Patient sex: M
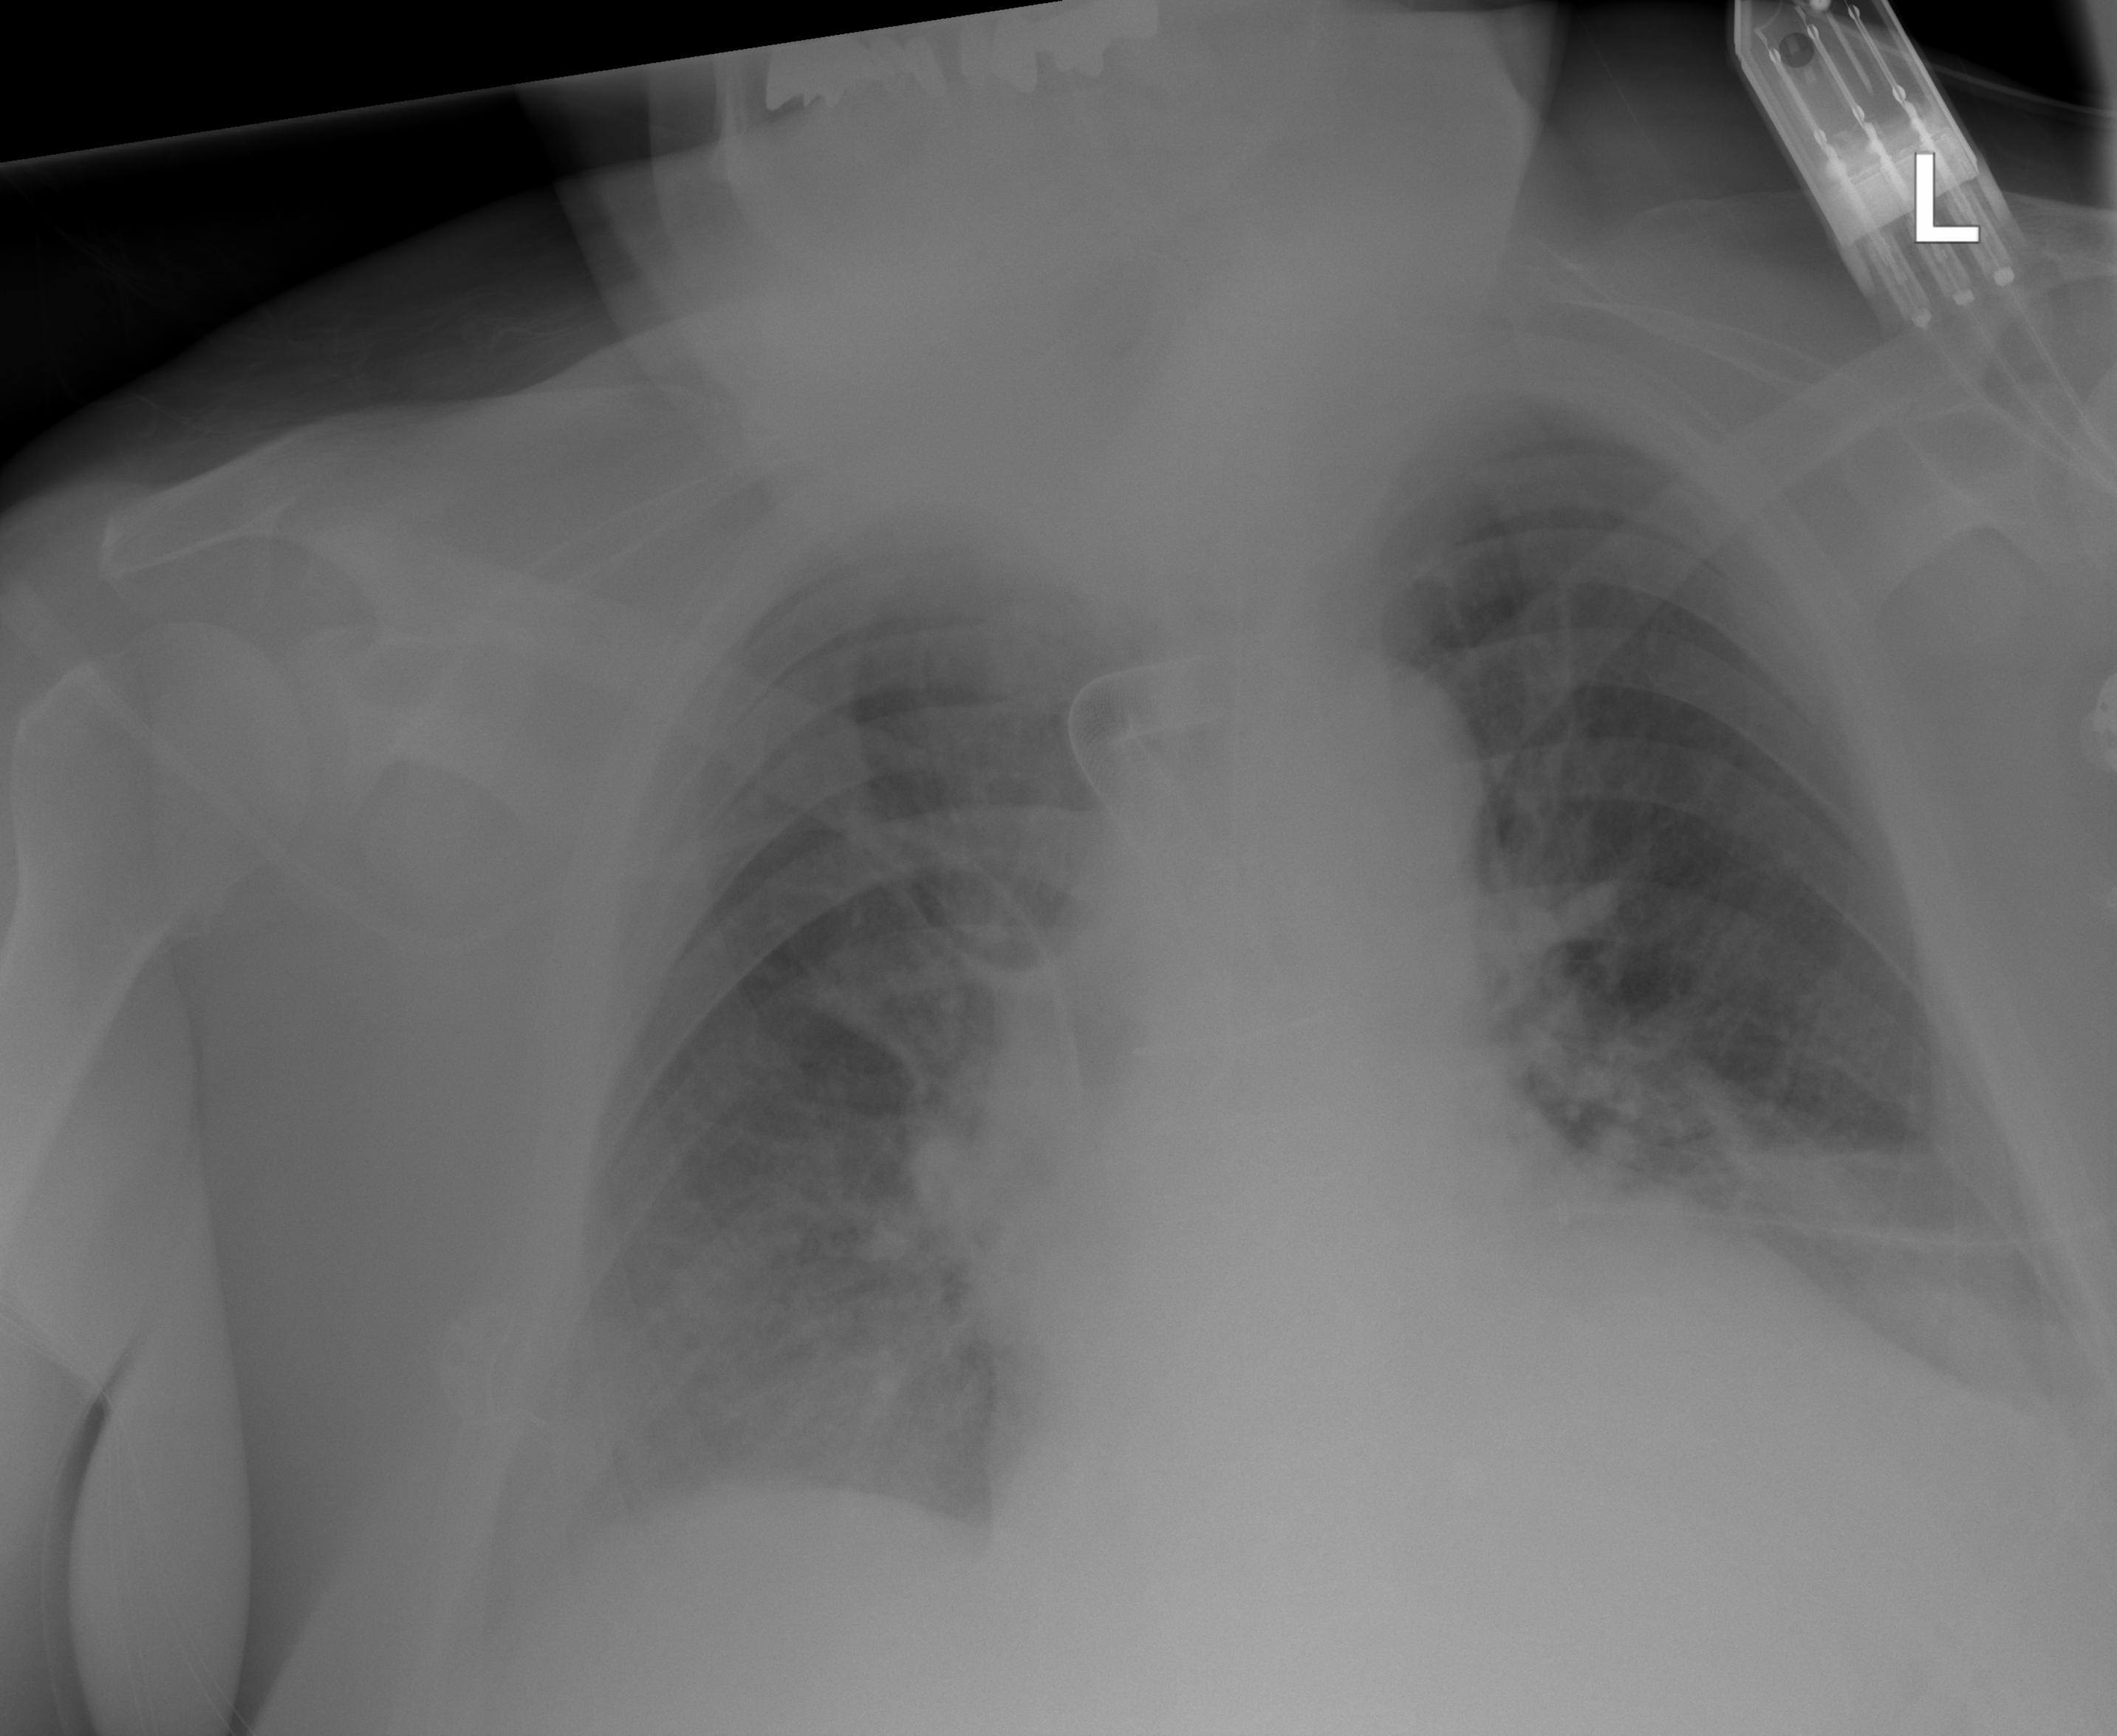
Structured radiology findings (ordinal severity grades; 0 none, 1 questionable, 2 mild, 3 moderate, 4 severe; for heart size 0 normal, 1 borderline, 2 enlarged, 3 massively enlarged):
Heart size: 2
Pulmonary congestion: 2
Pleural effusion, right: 2
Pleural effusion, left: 1
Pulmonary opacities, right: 2
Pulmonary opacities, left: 2
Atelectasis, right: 2
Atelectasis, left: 2